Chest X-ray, PA view. Patient: 57 years old, sex M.
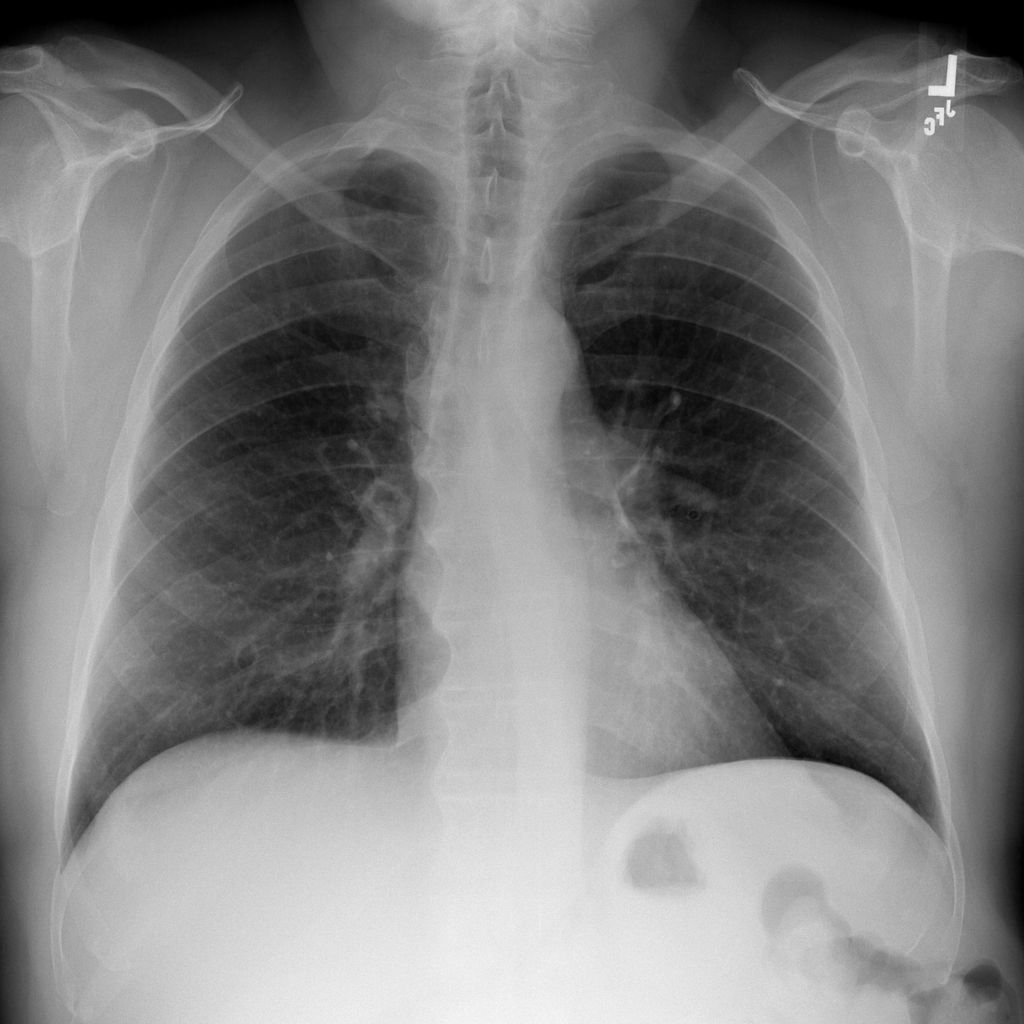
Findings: No Finding